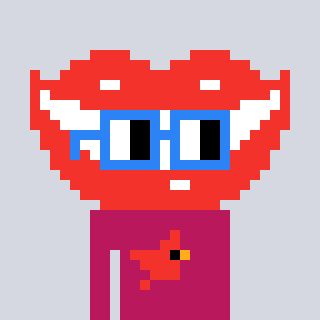
a pixel art character with square blue glasses, a smile-shaped head and a darkpink-colored body on a cool background